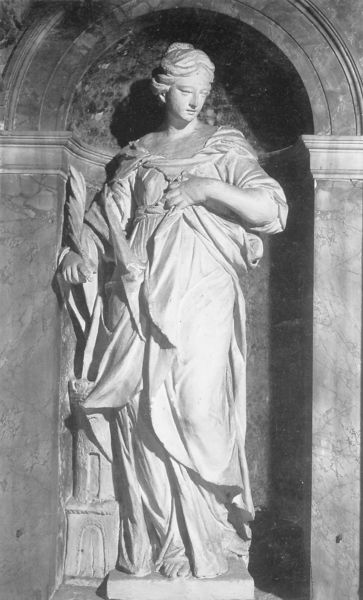
Titel: Hl. Barbara
Künstler: Antonio Raggi
Standort: Rom, S. Maria dell’Umilità (EU - I - Latium)
Schlagwörter: feder, körper, schatten, frau, frisur, hell, kleid, licht, marmor, schwarz, säule, weiss, arme, falten, sockel, stein, gewand, turm, statue, bogen, rundbogen, zopf, barfuss, nische, fuss, schwarz weiss, rom, toga, juno, römisch, statur, palmblatt